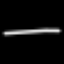
Label: line